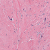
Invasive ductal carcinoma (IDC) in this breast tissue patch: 0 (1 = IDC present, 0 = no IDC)